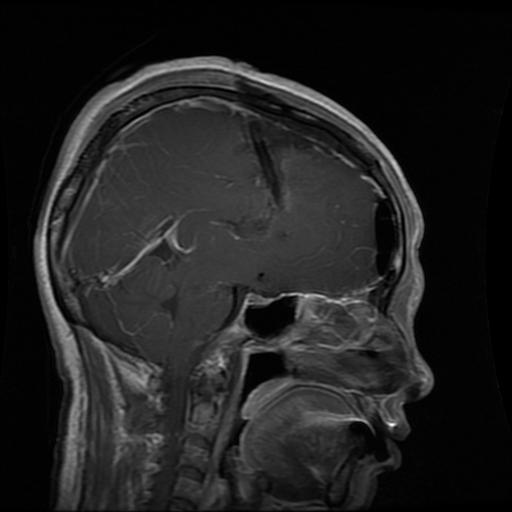
Label: glioma